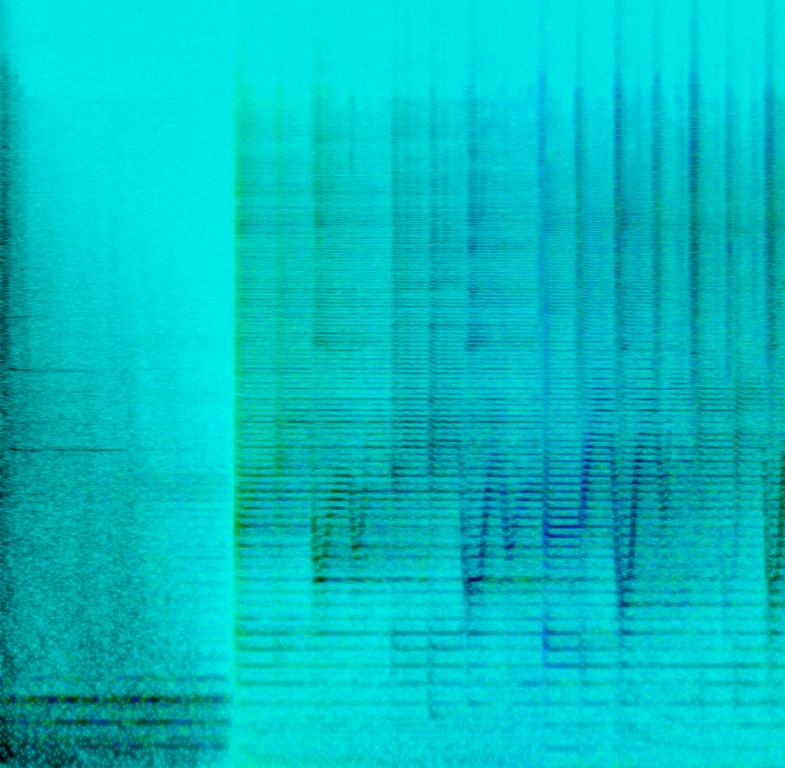
This music is an Altai instrumental. The tempo is medium fast with use of traditional and regional instruments. There is use of a droning stringed instrument, shakers and wind instruments. The music is incessant droning, pleasant, unique, close to nature and simple.